Interaction volume radius: 10 \u00c5
Interaction volume height: 10 \u00c5
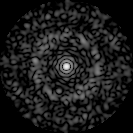
Disorder parameter: 0.8348